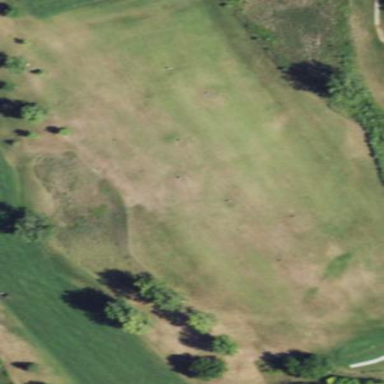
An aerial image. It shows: Grassy area designated for driving range golf.